Question: I want to get the last message of every conversation between client and helper. Based on same clientId lets say clientId = 1 but different helperId. What I am trying to achieve is build an inbox where last only last message of the conversation is available.
Here is the table structure.
The clientId is known in the table everyother field is not known.
Please have a look at the table structure below:
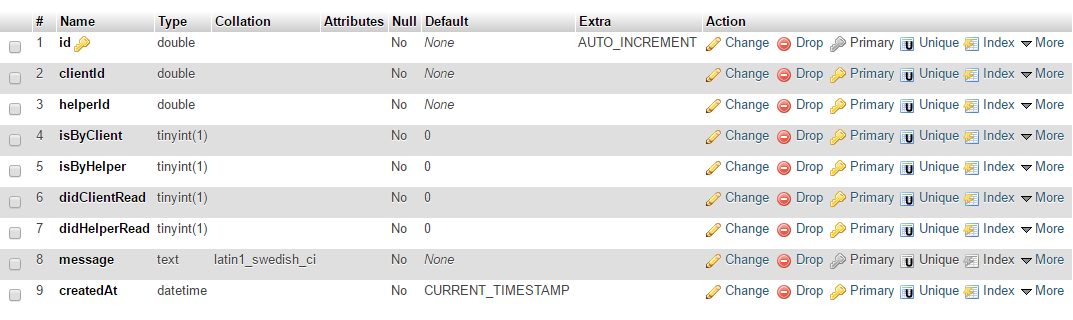
Answer: You can do it this way:
'''
$table = // table name
$clientId = // client's id
$query = "select * from ".$table." where 'clientId'= '".$clientId."' group by 'helperId' order by 'id' desc";
'''
This would give you the last conversation for the same client but with different helper.